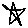
Label: star